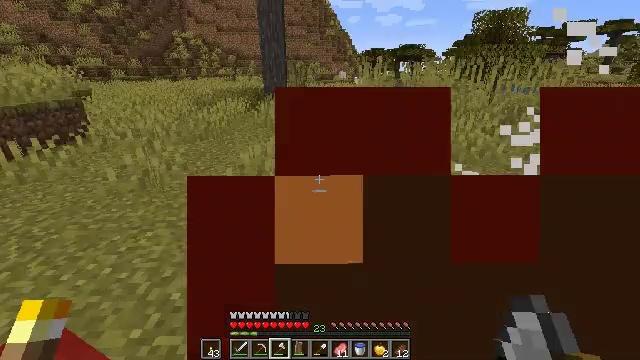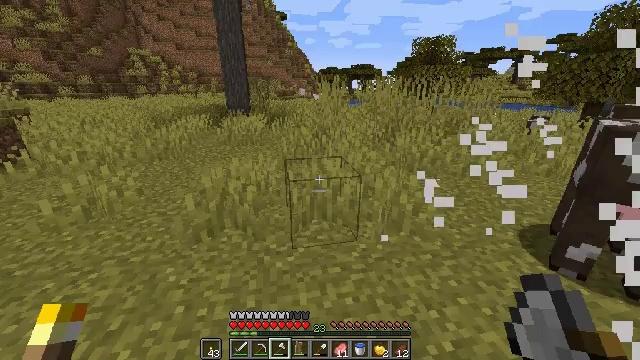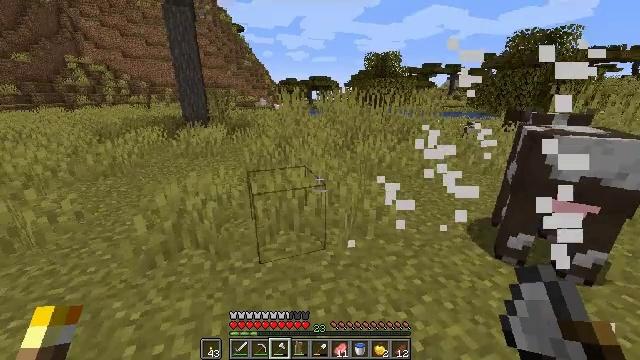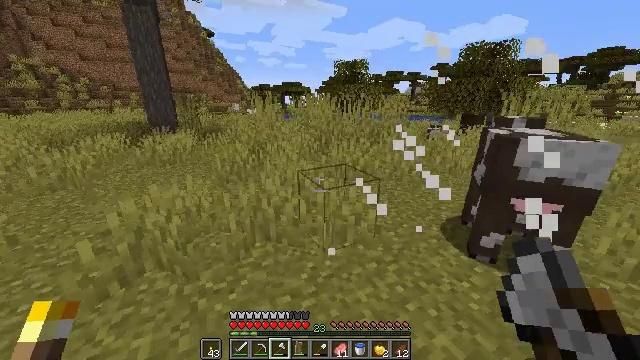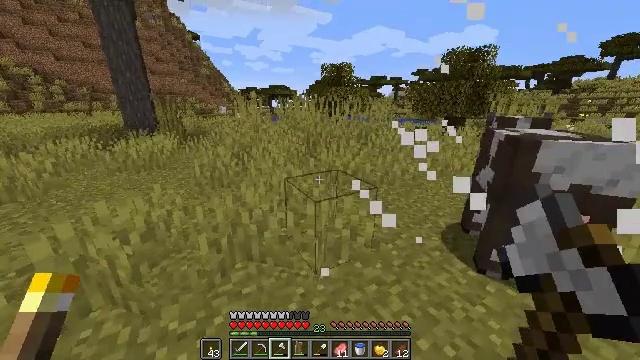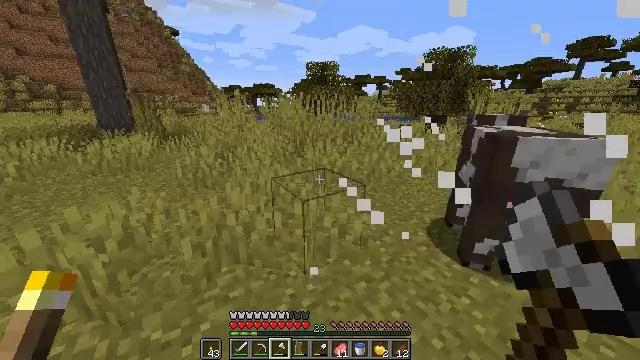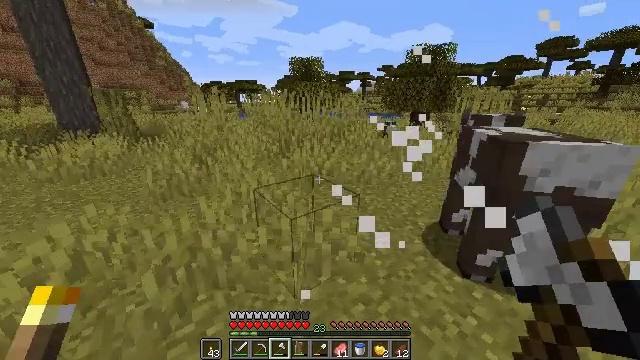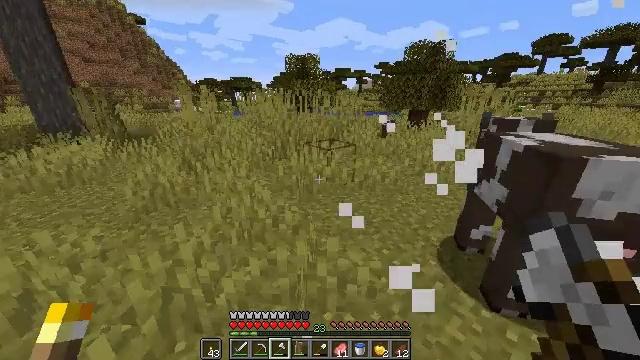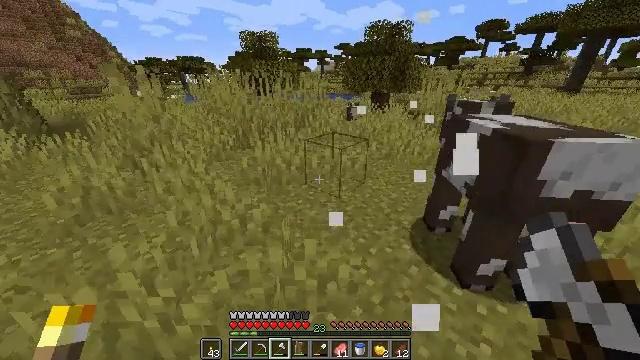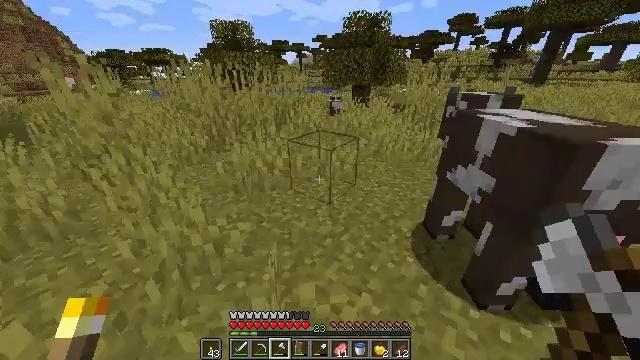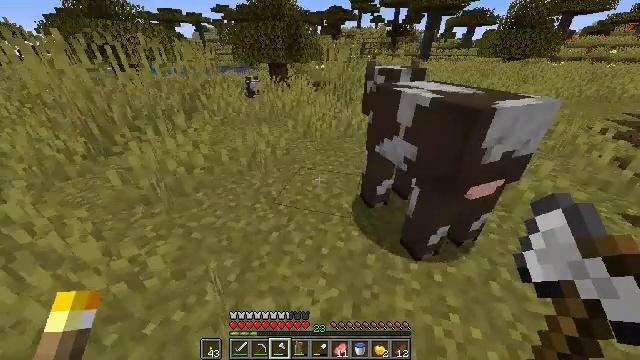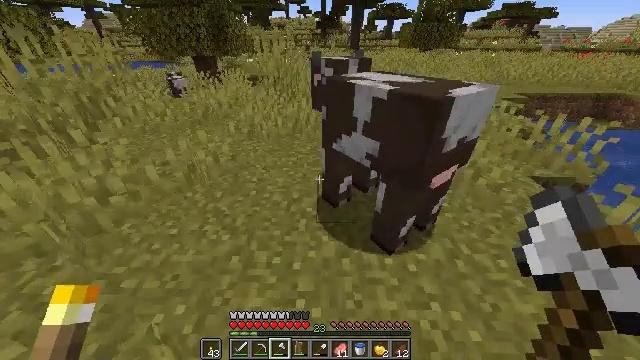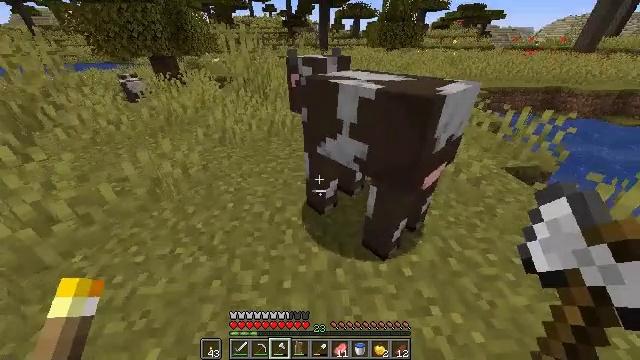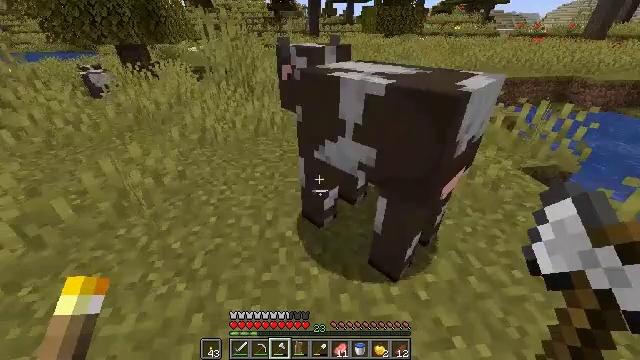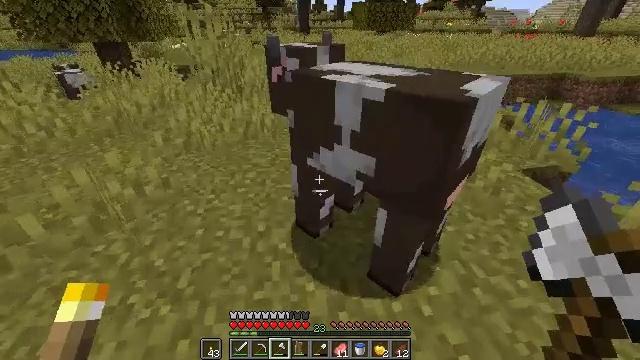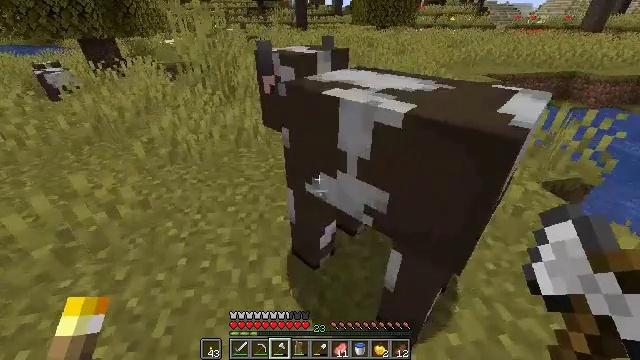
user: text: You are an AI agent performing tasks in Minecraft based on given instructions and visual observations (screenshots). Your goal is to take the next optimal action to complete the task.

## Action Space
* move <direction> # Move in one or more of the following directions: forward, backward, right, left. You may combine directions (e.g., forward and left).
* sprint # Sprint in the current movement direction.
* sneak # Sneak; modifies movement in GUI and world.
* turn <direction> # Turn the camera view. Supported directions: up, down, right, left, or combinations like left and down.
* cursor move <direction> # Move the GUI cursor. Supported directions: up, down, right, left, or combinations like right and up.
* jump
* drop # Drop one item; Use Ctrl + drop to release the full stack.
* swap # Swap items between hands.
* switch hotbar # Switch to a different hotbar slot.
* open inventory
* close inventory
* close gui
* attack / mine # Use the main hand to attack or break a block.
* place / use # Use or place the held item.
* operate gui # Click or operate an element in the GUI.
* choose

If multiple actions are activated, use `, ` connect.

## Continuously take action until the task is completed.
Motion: motion action
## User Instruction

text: Hunt a cow.
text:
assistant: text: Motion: move forward, sprint, turn right and up
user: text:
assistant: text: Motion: move forward, sprint, turn right and up
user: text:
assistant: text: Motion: move forward, sprint, turn right
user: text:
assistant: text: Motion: move forward, sprint, turn right
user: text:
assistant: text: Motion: move forward, sprint, turn right
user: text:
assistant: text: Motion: move forward, sprint, turn right
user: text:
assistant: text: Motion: move forward, sprint
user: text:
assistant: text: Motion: move forward, sprint, turn right and down
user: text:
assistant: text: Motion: move forward, turn right and down
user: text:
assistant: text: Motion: move forward, turn right and down
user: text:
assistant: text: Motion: turn right and down
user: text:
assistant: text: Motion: turn right
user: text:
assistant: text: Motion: move forward, turn right
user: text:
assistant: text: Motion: move forward, turn right
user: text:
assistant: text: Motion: move forward
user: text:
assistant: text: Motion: turn right and down, jump
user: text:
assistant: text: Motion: turn right and down, jump
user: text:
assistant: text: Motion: move forward, turn right and down, jump
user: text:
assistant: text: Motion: move forward, turn right and down, jump
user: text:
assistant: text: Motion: move forward, turn right and down
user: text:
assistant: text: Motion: turn right and down
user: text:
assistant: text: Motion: turn right and down
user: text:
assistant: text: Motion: turn right
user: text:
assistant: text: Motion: no_op
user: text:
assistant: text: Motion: turn right
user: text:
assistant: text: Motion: turn right, attack / mine
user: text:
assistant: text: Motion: turn right and up, attack / mine
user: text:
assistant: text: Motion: turn right and up, attack / mine
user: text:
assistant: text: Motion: turn left and up
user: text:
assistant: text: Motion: turn up